Aerial crown-view tile of a tropical tree (Barro Colorado Island, Panama), acquired 20250715:
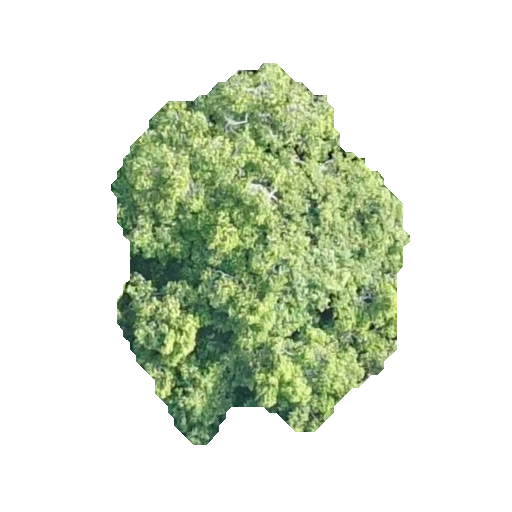
Species: Guatteria lucens
GBIF accepted scientific name: Guatteria lucens
Crown area: 119.111 m²